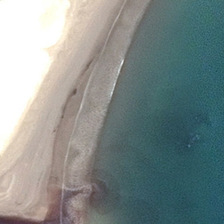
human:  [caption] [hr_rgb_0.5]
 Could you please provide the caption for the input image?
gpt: the sand on the beach is so white that makes a sharp contrast with the sea .

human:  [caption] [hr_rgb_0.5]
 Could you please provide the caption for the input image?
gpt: the sand on the beach is so white that makes a sharp contrast with the sea .

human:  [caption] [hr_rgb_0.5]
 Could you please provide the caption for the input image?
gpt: white beach is next to a piece of blue ocean .

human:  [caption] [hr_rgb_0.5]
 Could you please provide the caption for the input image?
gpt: white beach is next to a piece of blue ocean .

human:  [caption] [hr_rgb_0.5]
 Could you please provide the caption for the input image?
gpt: white beach is next to a piece of blue ocean .